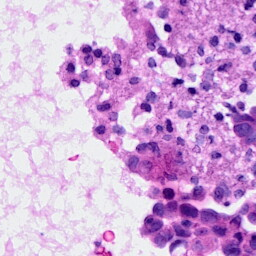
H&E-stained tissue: Ovarian